Question: All,
I have about 3000 words with definitions that I am loading into a TableView. Right now, it's just a sorted list of words, sans the sections because I haven't added them yet.

I need to add sections to my TableView data (A,B,C ...) and there seems to be several ways to do this so before I jump into this I am looking for some confirmation or correction if I am going down the wrong rabbit hole.
Currently the data that the TableView reads is stored as objects in an NSMutableArray per this code:
'''
//AppDelegate.m
- (void)applicationDidFinishLaunching:(UIApplication *)application
{
//...
NSMutableArray *wordArray = [[NSMutableArray alloc] init];
//Loop through result set from DB and populate objects
while([rs next]){
[wordArray addObject:[Word wordWith:[rs stringForColumn:@"word"]
Definition:[rs stringForColumn:@"definition"]
SectionIndex:[rs stringForColumn:@"sectionIndex"]]];
}
MainViewController *mainViewController =
[[MainViewController alloc] initWithNibName:@"MainView" bundle:nil];
mainViewController.listContent = wordArray;
//...
}
'''
Each object has a section index value ([A-Z0-9]) so I already know which section each word goes in, I know what the sections need to be and I can easily derive a count of objects for each section. All the words have been sorted via SQL before the NSMutableArray was populated so that's already handled.
Can I create multiple sections with the one NSMutableArray or do I need to do something different?
Thanks
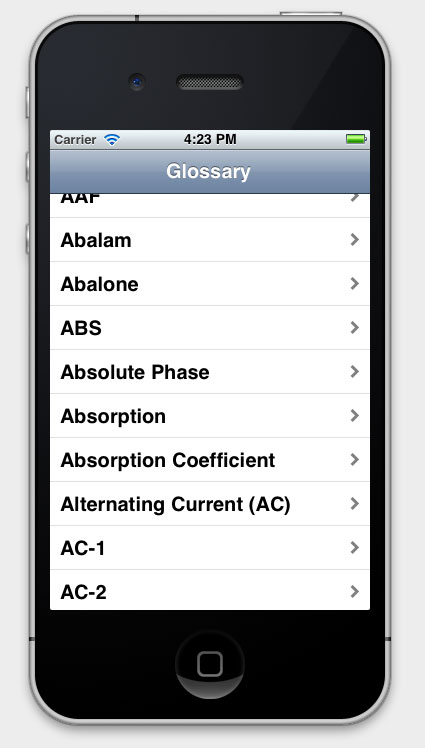
Answer: You could store your words into arrays inside a NSDictionary holding keys for each letter.
Number of sections would return
'''
[[dictionary allKeys] count];
'''
Title for section
'''
NSArray * keys = [dictionary allKeys];
[keys objectAtIndex:sectionIdx]
'''
Number of rows in section would return
'''
NSArray * keys = [dictionary allKeys];
[(NSArray *)[dictionary objectForKey:[keys objectAtIndex:sectionIdx]] count];
'''
Each word would be
'''
NSArray * keys = [dictionary allKeys];
[(NSArray *)[dictionary objectForKey:[keys objectAtIndex:sectionIdx]] objectAtIndex:indexPath.row];
'''